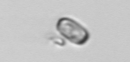
Label: Thalassiosira